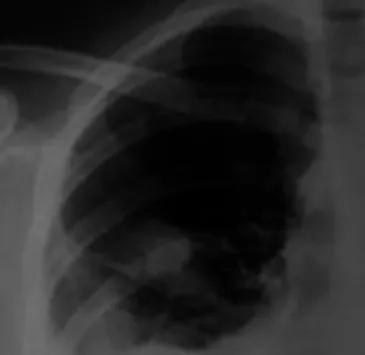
Chest radiograph-bilateral pleural effusion with opacification in the right mid-zone.
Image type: radiology (x_ray)